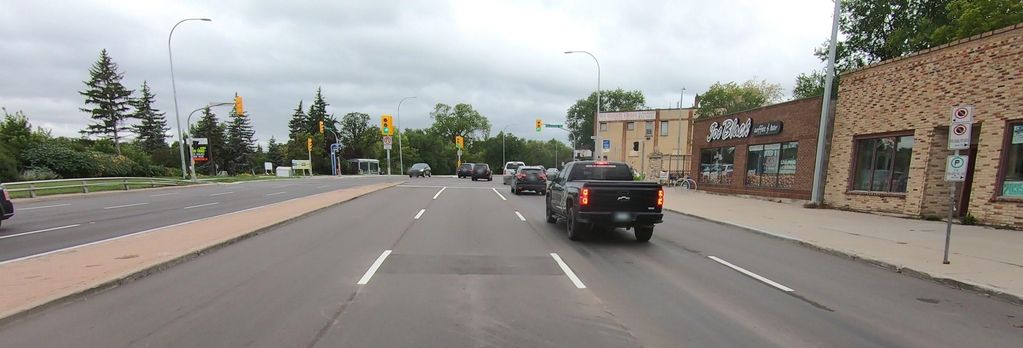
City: winnipeg